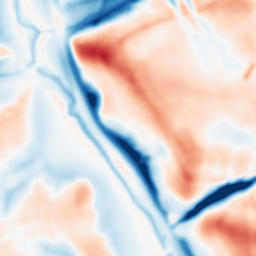
Category: multiscale
Decomposition family: dog_multiscale
Decomposition parameters: sigma_ratio: 1.4
n_scales: 6
base_sigma: 2
Upsampling method: bspline
Upsampling parameters: scale: 2
Upsampling scale: 2